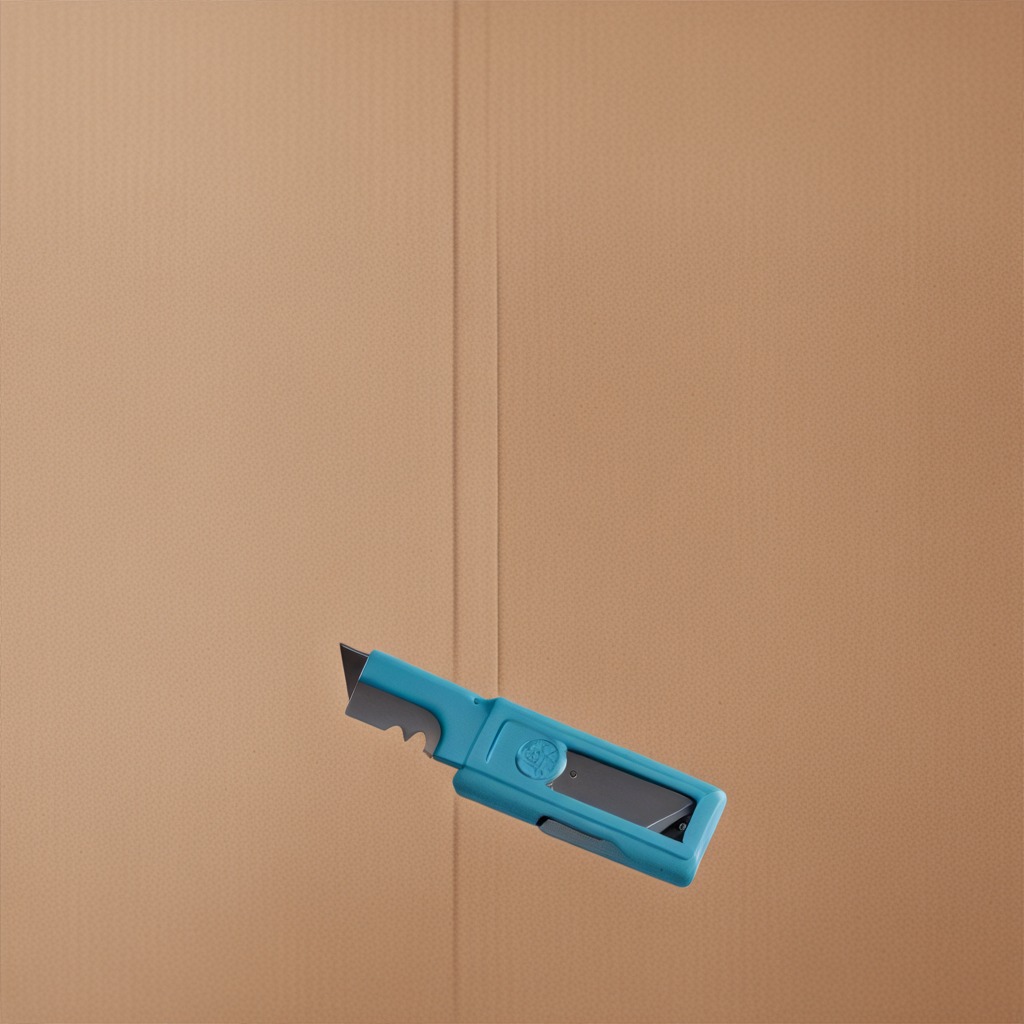
A utility knife is lying on the cardboard box surface in an outdoor workshop during daytime bright natural light soft shadows slightly creased but